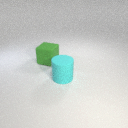
large cyan rubber cylinder in front of large green rubber cube